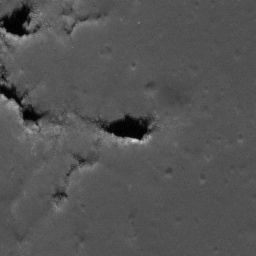
Pit: Messier A 4a
Host crater: Messier A
Host type: impact_melt
Lunar coordinates: latitude -2.044, longitude 46.882